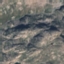
Land use / land cover: HerbaceousVegetation